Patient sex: M
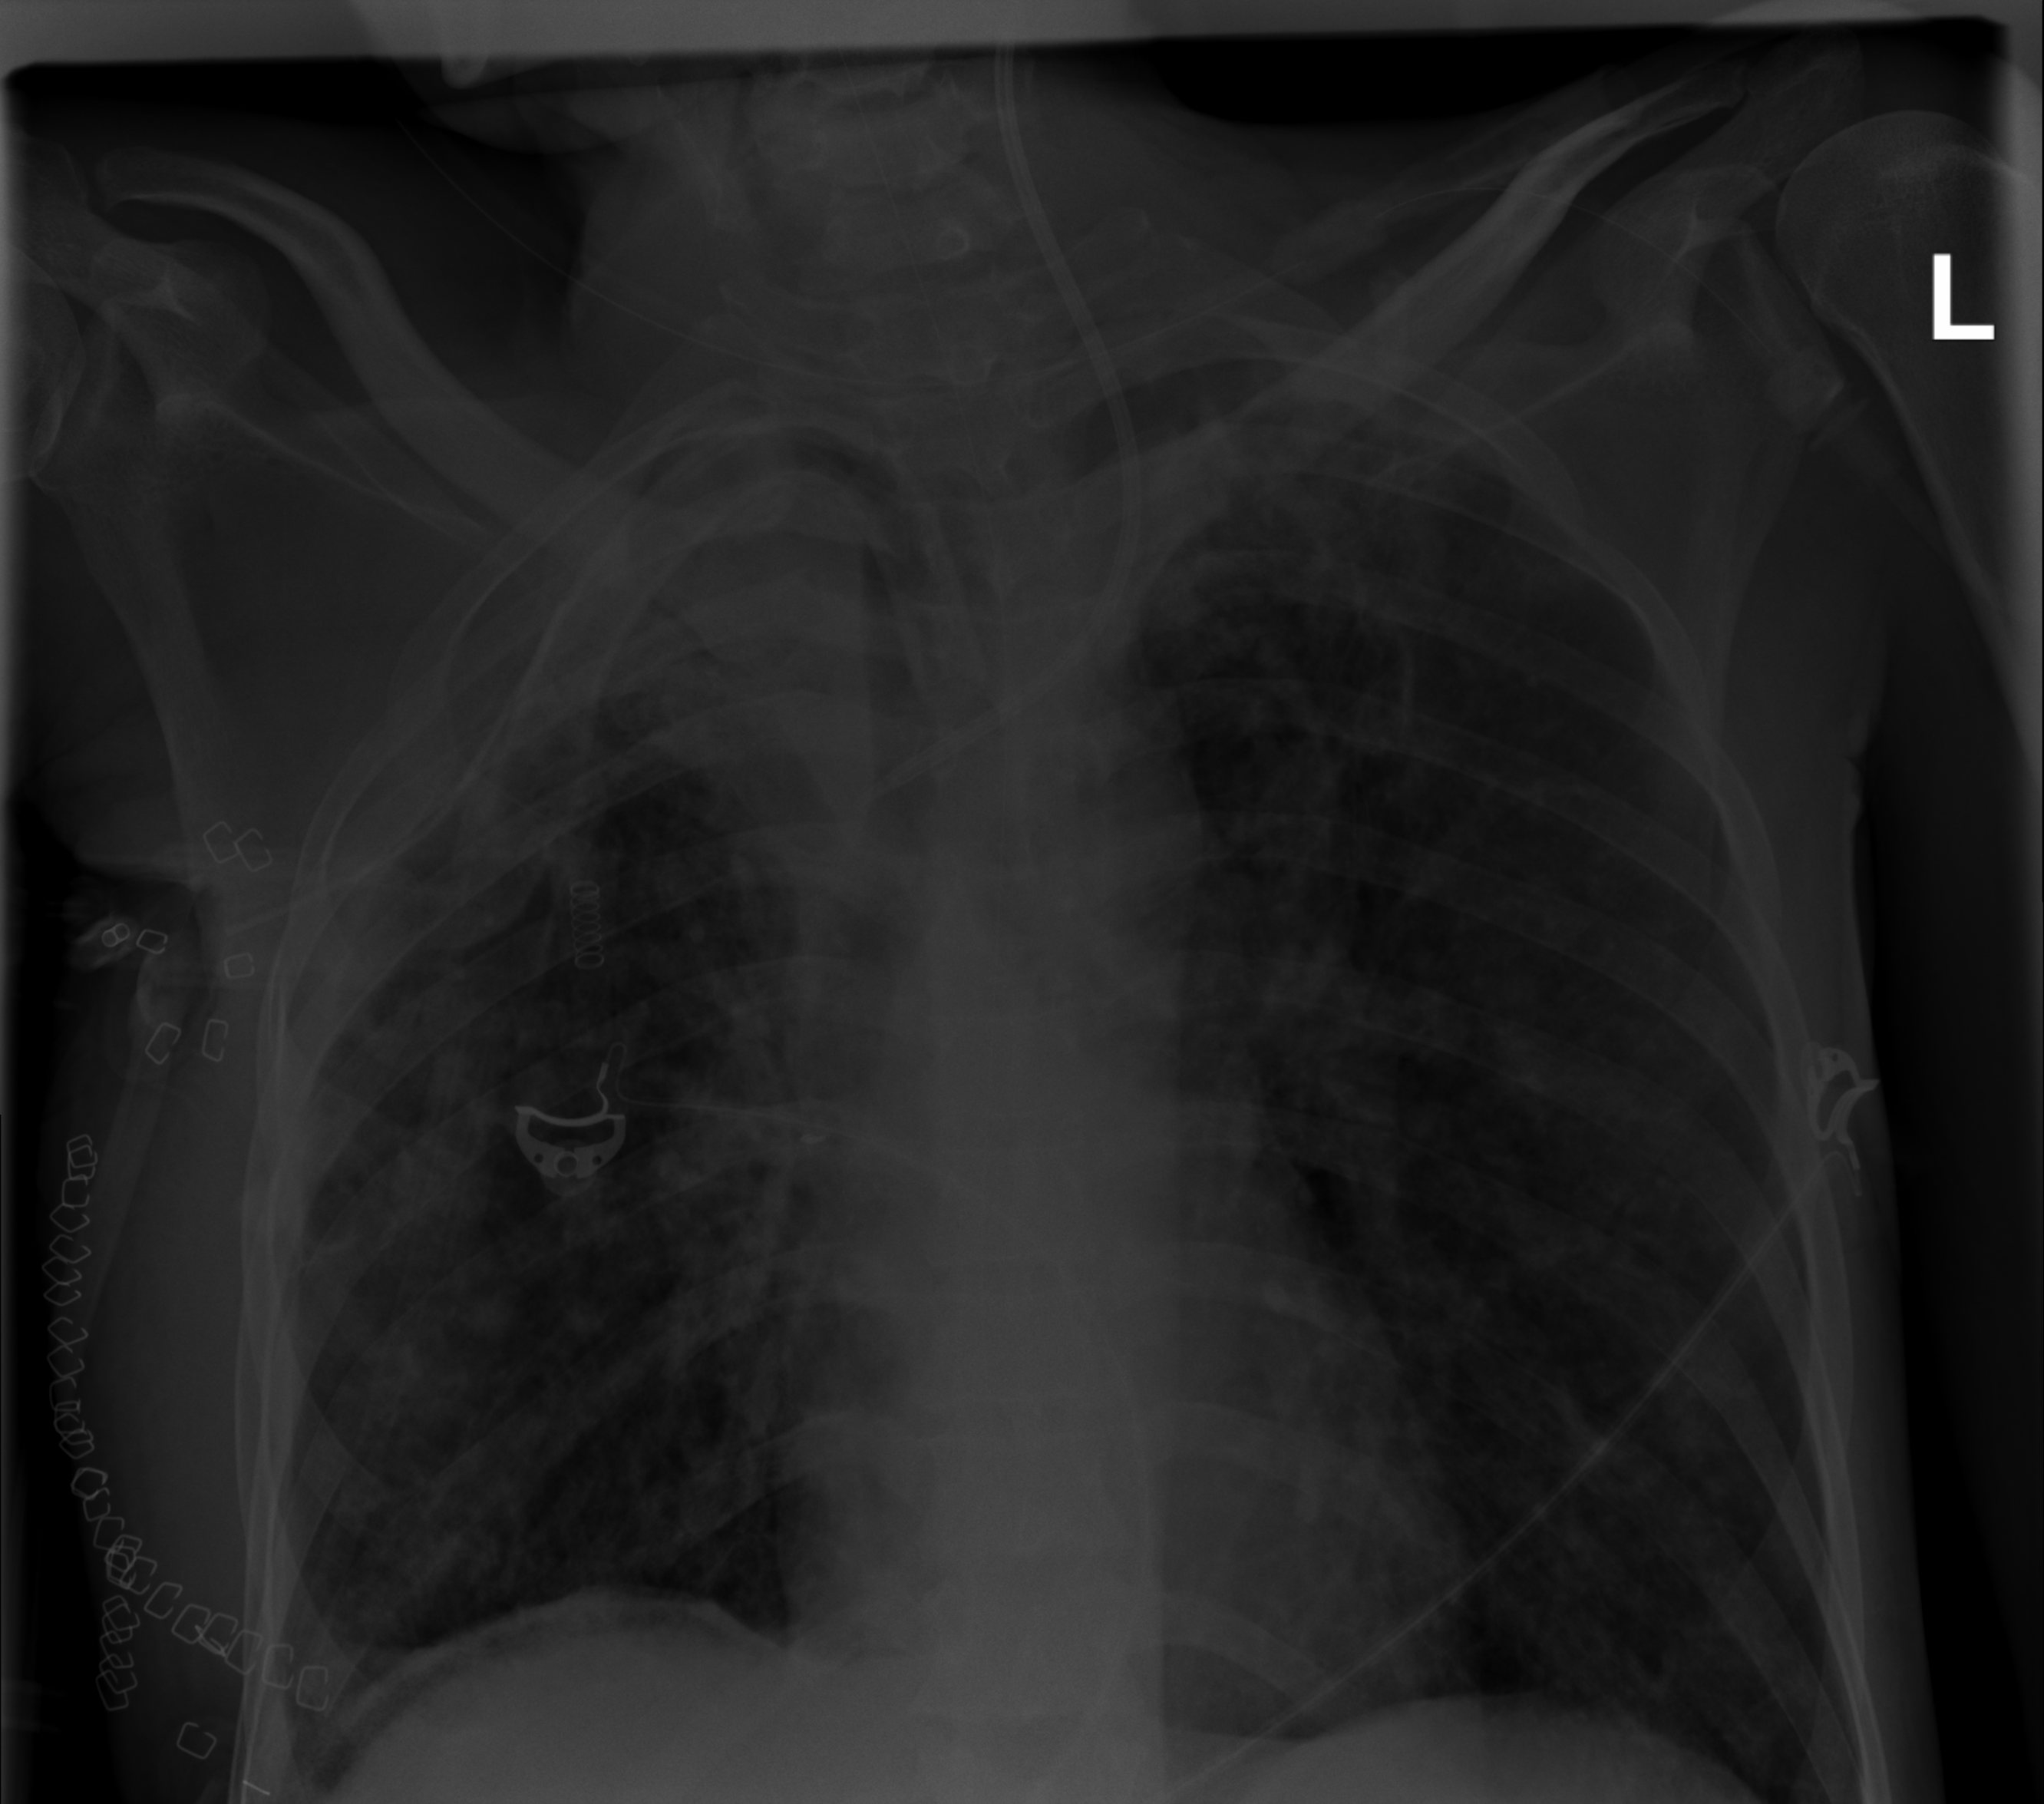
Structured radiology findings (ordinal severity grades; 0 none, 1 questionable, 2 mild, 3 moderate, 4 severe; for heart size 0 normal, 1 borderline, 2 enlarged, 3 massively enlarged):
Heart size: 0
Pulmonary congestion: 0
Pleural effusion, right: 2
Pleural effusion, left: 0
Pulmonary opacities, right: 2
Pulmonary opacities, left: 2
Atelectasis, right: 2
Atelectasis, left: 2